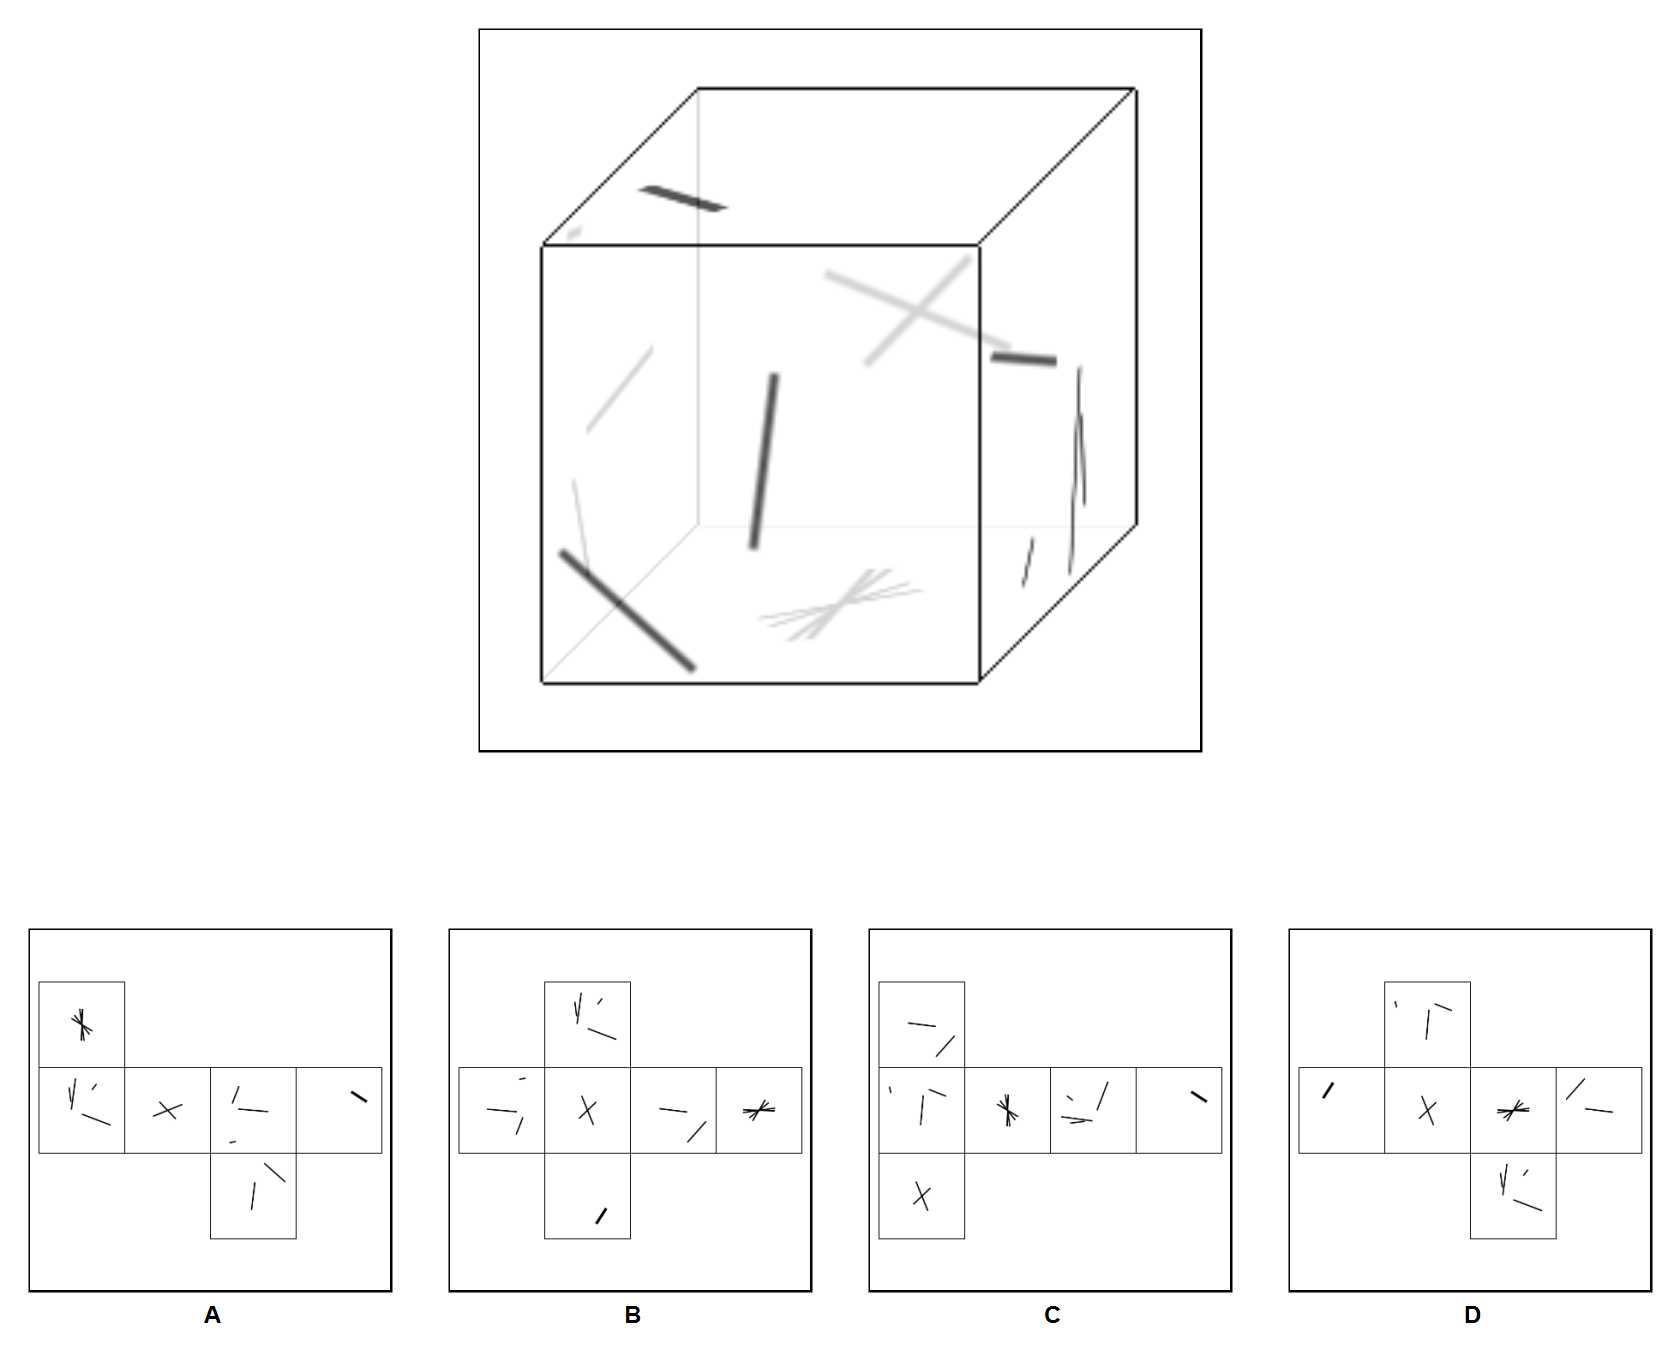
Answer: D